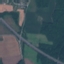
Land use / land cover class: Highway